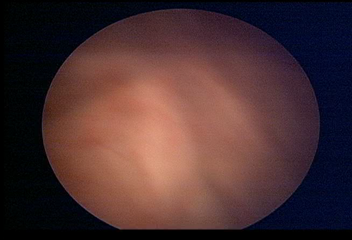
Modality: WLC
Class: Normal mucosa
Bladder cancer association: No